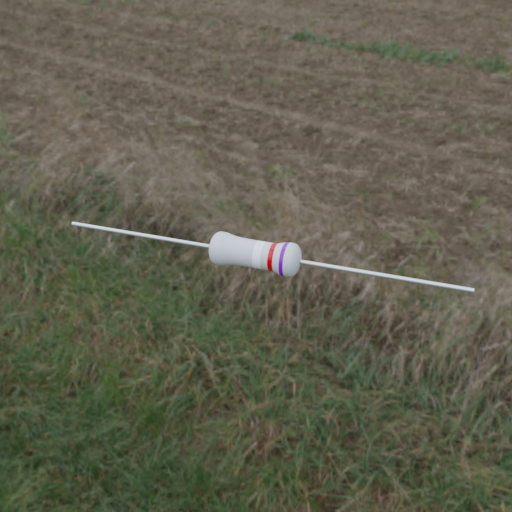
Resistor colour bands (in order): white, red, violet